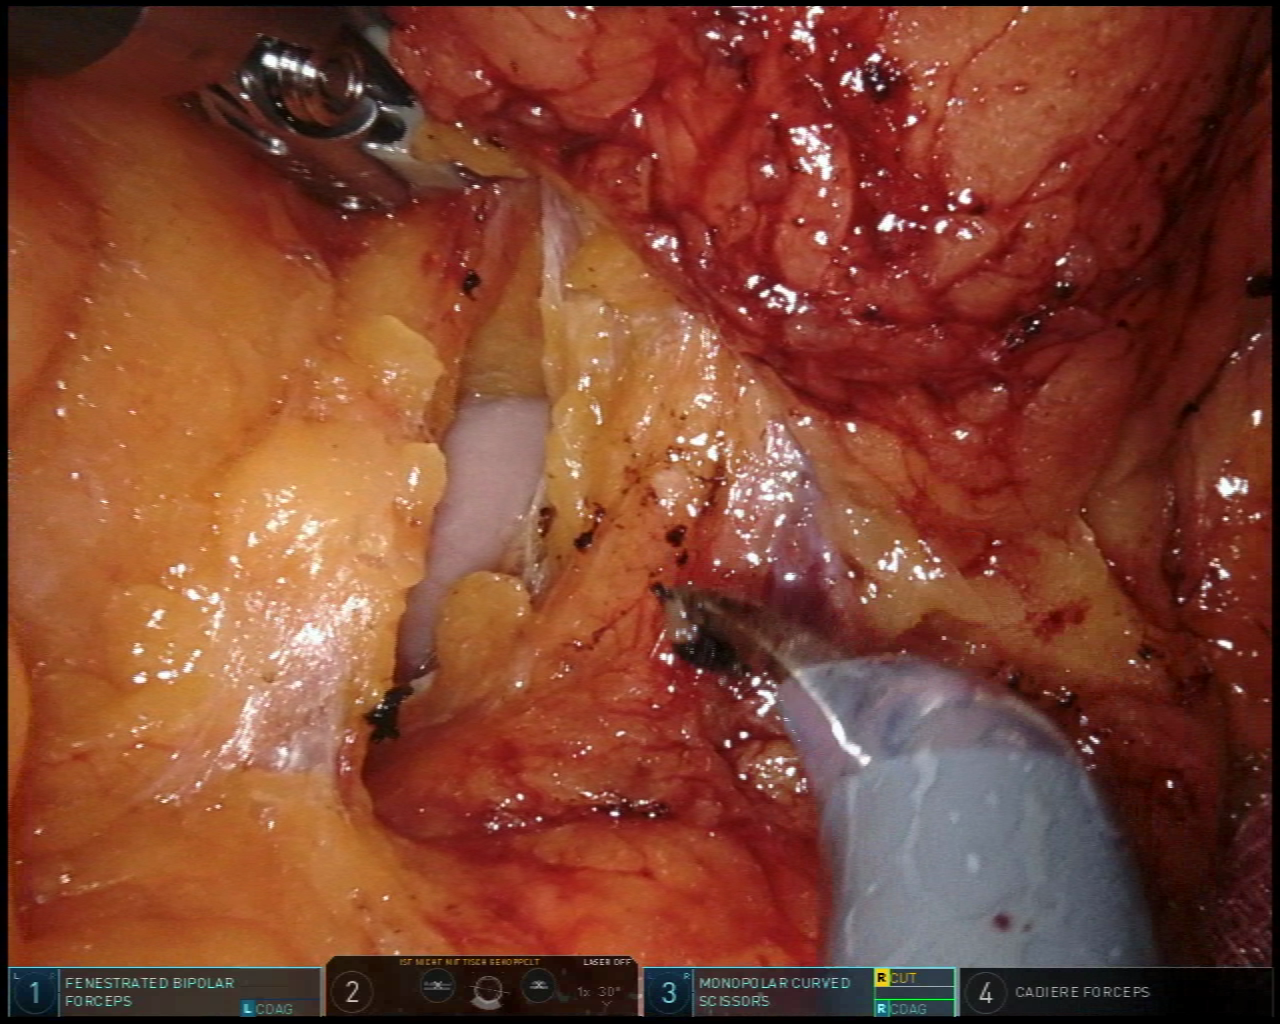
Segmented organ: stomach
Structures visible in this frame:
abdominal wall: no
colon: no
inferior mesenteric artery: no
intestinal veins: no
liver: no
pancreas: no
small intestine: no
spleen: no
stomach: yes
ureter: no
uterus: no
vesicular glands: no